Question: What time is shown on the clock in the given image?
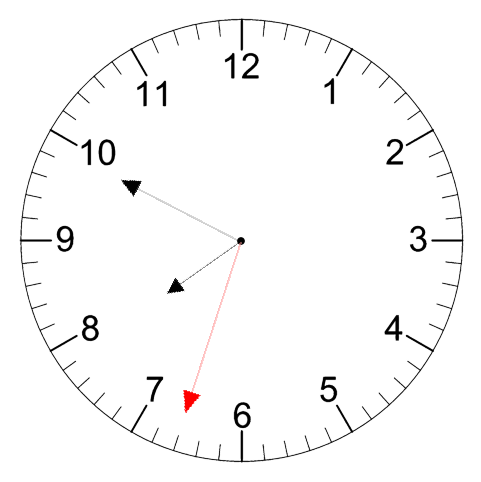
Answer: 07:49:33